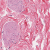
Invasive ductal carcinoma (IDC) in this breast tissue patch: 0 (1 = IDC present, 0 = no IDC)